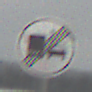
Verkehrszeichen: EndeUeberholverbotKraftfahrzeuge
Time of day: MorningAfternoon
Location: Outdoor (Nature)
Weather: Overcast
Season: Winter
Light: Natural